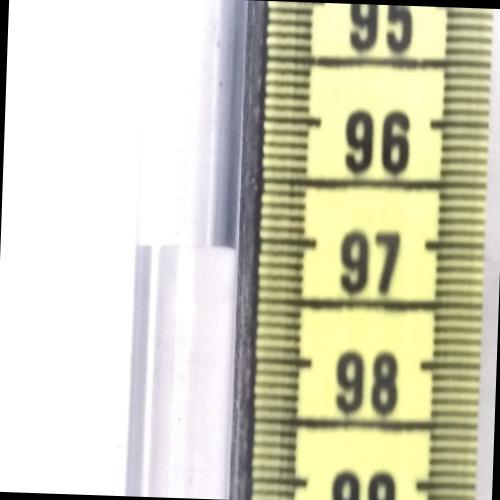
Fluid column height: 97.1 cm